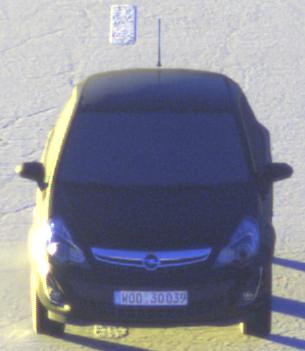
Make: Opel
Model: Corsa 1.2
Detailed model: Corsa (D)
Model produced from: 2011/01
Model produced until: 2014/08
Doors: 3
Color: black
Road condition: dry road
Daytime: sunrise or sunset
Contrast: high contrast